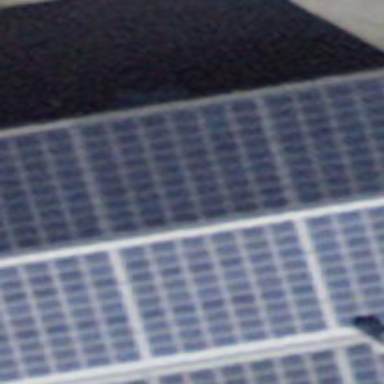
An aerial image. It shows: Solar power generator using photovoltaic method with solar photovoltaic panel types.